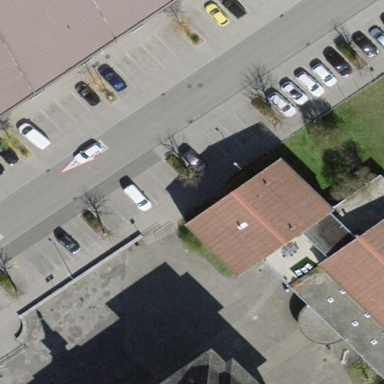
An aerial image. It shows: Kindergarten building.